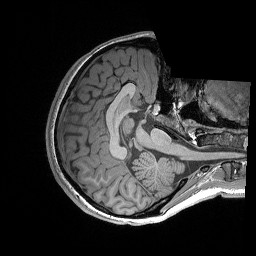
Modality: T1w
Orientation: axial
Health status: healthy
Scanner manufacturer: siemens
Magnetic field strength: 3 T